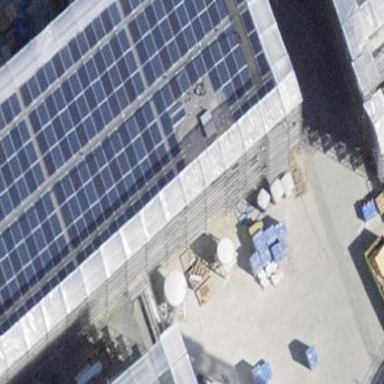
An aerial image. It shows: Solar power generator.